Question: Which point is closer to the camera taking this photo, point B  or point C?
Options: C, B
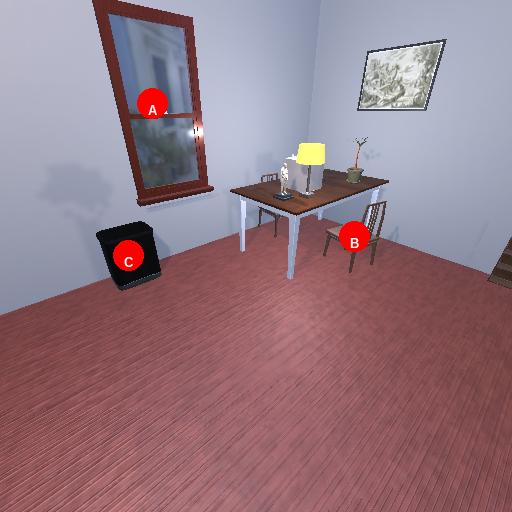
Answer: C